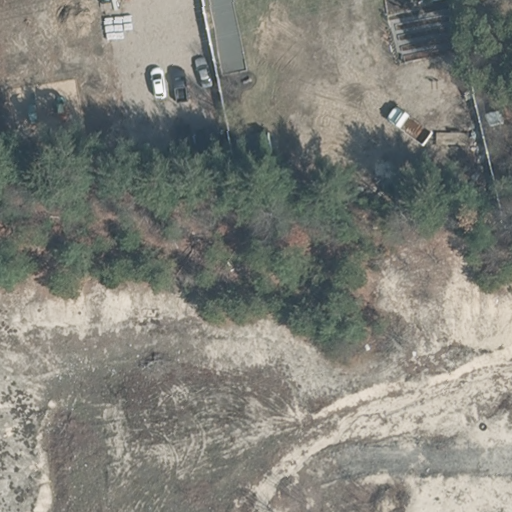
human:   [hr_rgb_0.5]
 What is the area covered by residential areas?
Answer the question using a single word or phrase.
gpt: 9196m2

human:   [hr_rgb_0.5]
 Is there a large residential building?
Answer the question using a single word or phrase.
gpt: no

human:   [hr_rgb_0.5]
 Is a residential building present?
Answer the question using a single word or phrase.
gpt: yes

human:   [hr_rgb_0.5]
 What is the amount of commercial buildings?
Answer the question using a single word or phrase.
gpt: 0

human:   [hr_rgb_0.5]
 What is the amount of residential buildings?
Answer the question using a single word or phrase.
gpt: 1

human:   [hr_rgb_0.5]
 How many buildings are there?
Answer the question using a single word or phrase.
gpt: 1

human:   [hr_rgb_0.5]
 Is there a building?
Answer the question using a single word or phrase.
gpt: yes

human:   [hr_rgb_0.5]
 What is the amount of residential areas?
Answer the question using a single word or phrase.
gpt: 1

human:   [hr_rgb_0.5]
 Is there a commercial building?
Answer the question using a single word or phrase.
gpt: no

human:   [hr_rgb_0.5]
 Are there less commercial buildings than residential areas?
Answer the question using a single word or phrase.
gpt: yes

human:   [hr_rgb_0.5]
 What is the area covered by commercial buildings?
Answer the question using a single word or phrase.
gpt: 0m2

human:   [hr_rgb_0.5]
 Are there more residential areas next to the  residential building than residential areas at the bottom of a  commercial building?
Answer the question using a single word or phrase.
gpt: yes

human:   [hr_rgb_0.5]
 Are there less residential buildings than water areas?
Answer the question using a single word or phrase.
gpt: no

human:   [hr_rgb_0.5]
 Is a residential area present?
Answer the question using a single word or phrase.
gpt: yes

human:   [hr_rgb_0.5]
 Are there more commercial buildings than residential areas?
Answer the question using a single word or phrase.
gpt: no

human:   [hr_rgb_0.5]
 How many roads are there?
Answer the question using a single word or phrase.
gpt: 0

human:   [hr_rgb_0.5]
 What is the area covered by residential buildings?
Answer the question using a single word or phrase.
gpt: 145m2

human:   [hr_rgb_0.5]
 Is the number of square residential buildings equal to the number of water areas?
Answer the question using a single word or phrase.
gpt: yes

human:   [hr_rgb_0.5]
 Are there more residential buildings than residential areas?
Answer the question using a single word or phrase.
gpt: no

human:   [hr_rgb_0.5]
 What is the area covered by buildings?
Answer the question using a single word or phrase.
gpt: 145m2

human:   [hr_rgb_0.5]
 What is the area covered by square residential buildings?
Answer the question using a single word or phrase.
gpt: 0m2

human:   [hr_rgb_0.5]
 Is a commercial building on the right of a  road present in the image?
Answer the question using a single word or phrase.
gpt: no

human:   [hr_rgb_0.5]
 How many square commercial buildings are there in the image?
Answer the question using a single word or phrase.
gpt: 0

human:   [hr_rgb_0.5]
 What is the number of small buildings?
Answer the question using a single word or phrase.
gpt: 0

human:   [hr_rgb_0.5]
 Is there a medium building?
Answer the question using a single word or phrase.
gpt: yes

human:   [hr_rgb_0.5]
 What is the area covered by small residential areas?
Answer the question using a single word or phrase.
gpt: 0m2

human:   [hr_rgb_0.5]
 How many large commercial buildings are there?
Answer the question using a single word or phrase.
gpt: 0

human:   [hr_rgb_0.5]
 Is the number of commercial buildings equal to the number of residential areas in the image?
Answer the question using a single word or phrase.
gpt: no

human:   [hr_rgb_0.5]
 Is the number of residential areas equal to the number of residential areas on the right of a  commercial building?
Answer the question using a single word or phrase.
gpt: no

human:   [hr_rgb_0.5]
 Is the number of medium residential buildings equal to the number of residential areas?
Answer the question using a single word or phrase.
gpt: yes

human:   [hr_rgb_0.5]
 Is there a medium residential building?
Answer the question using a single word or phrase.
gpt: yes

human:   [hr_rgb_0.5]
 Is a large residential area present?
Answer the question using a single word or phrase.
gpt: yes

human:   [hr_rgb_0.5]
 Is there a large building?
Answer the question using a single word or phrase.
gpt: no

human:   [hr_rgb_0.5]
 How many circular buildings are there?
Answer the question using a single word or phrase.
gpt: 0

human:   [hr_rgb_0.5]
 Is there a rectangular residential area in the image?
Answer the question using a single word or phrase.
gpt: no

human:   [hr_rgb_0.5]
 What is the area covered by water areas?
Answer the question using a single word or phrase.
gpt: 0m2

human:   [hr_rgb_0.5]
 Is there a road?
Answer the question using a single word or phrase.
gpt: no

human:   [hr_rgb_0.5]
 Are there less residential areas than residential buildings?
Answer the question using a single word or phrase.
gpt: no

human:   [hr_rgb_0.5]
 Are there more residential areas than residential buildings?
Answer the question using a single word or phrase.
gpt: no

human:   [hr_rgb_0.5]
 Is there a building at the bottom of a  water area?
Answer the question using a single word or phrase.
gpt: no

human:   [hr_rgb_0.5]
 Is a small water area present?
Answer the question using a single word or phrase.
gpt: no

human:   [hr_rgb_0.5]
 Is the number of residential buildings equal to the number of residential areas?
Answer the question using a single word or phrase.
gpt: yes

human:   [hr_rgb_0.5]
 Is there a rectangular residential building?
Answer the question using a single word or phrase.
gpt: yes

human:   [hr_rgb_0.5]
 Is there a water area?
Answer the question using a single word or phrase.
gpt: no

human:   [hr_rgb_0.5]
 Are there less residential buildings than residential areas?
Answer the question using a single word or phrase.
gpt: no

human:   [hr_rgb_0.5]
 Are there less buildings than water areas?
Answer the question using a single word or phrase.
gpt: no

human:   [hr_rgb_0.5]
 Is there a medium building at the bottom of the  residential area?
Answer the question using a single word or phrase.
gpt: yes

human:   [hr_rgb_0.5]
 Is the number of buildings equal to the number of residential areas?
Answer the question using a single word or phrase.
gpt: yes

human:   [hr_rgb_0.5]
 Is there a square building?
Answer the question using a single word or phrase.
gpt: no

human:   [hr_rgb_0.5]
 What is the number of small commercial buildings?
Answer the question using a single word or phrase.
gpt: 0

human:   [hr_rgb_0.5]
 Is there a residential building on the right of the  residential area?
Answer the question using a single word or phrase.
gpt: yes

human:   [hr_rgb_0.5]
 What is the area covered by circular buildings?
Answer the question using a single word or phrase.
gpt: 0m2

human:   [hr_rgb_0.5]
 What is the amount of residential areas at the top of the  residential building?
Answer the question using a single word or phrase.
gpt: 1

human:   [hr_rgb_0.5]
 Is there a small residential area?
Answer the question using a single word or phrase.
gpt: no

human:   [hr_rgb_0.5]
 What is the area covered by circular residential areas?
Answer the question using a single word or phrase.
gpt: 0m2

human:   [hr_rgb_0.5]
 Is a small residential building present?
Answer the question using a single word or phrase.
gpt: no

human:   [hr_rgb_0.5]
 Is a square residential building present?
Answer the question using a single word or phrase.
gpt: no

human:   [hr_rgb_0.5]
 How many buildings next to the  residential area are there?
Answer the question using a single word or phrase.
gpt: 1

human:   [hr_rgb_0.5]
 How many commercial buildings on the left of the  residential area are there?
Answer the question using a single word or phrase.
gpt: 0

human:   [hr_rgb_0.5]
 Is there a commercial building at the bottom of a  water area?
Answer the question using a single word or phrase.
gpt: no

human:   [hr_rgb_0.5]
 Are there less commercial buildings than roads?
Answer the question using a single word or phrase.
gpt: no

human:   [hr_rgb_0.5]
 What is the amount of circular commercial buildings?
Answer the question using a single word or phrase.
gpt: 0

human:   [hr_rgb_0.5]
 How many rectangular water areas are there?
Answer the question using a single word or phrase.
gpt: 0

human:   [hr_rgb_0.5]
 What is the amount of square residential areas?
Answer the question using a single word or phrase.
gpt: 0